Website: home-depot
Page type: customer-info-address
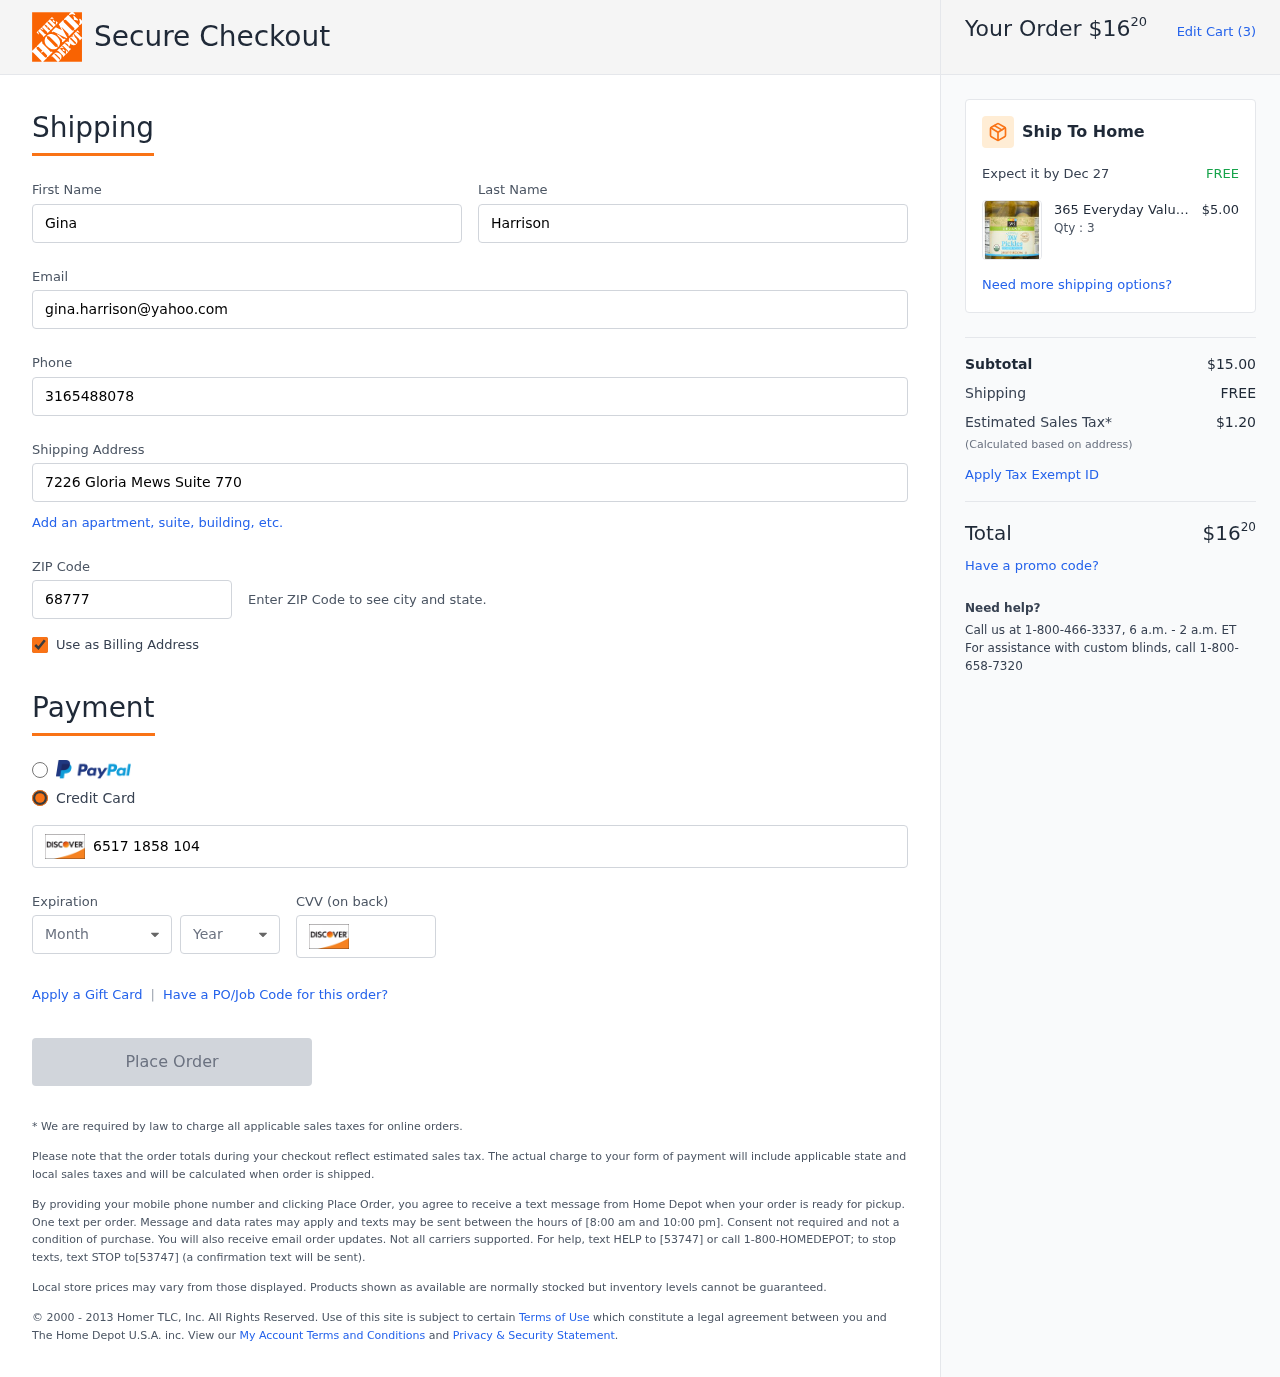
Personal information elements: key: PII_CARD_CVV
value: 171
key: PII_CARD_EXPIRY_MONTH
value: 01
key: PII_CARD_EXPIRY_YEAR
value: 28
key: PII_CARD_NUMBER
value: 6517 1858 1047 3647
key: PII_EMAIL
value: gina.harrison@yahoo.com
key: PII_FIRSTNAME
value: Gina
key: PII_LASTNAME
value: Harrison
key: PII_PHONE
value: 3165488078
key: PII_POSTCODE
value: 68777
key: PII_STREET
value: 7226 Gloria Mews Suite 770
Product elements: key: PRODUCT1_BRAND
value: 365 Everyday Value
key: PRODUCT1_NAME
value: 365 Everyday Value, Organic Dill Pickles, 24 fl oz
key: PRODUCT1_NAME
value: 365 Everyday Value, ...
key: PRODUCT1_PRICE
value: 5
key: PRODUCT1_QUANTITY
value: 3
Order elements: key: ORDER_TOTAL
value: $1620
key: ORDER_NUM_ITEMS
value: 3
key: ORDER_DELIVERY_DATE
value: Dec 27
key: ORDER_SUBTOTAL
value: $15.00
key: ORDER_SHIPPING_COST
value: FREE
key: ORDER_TAX
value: $1.20